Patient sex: F
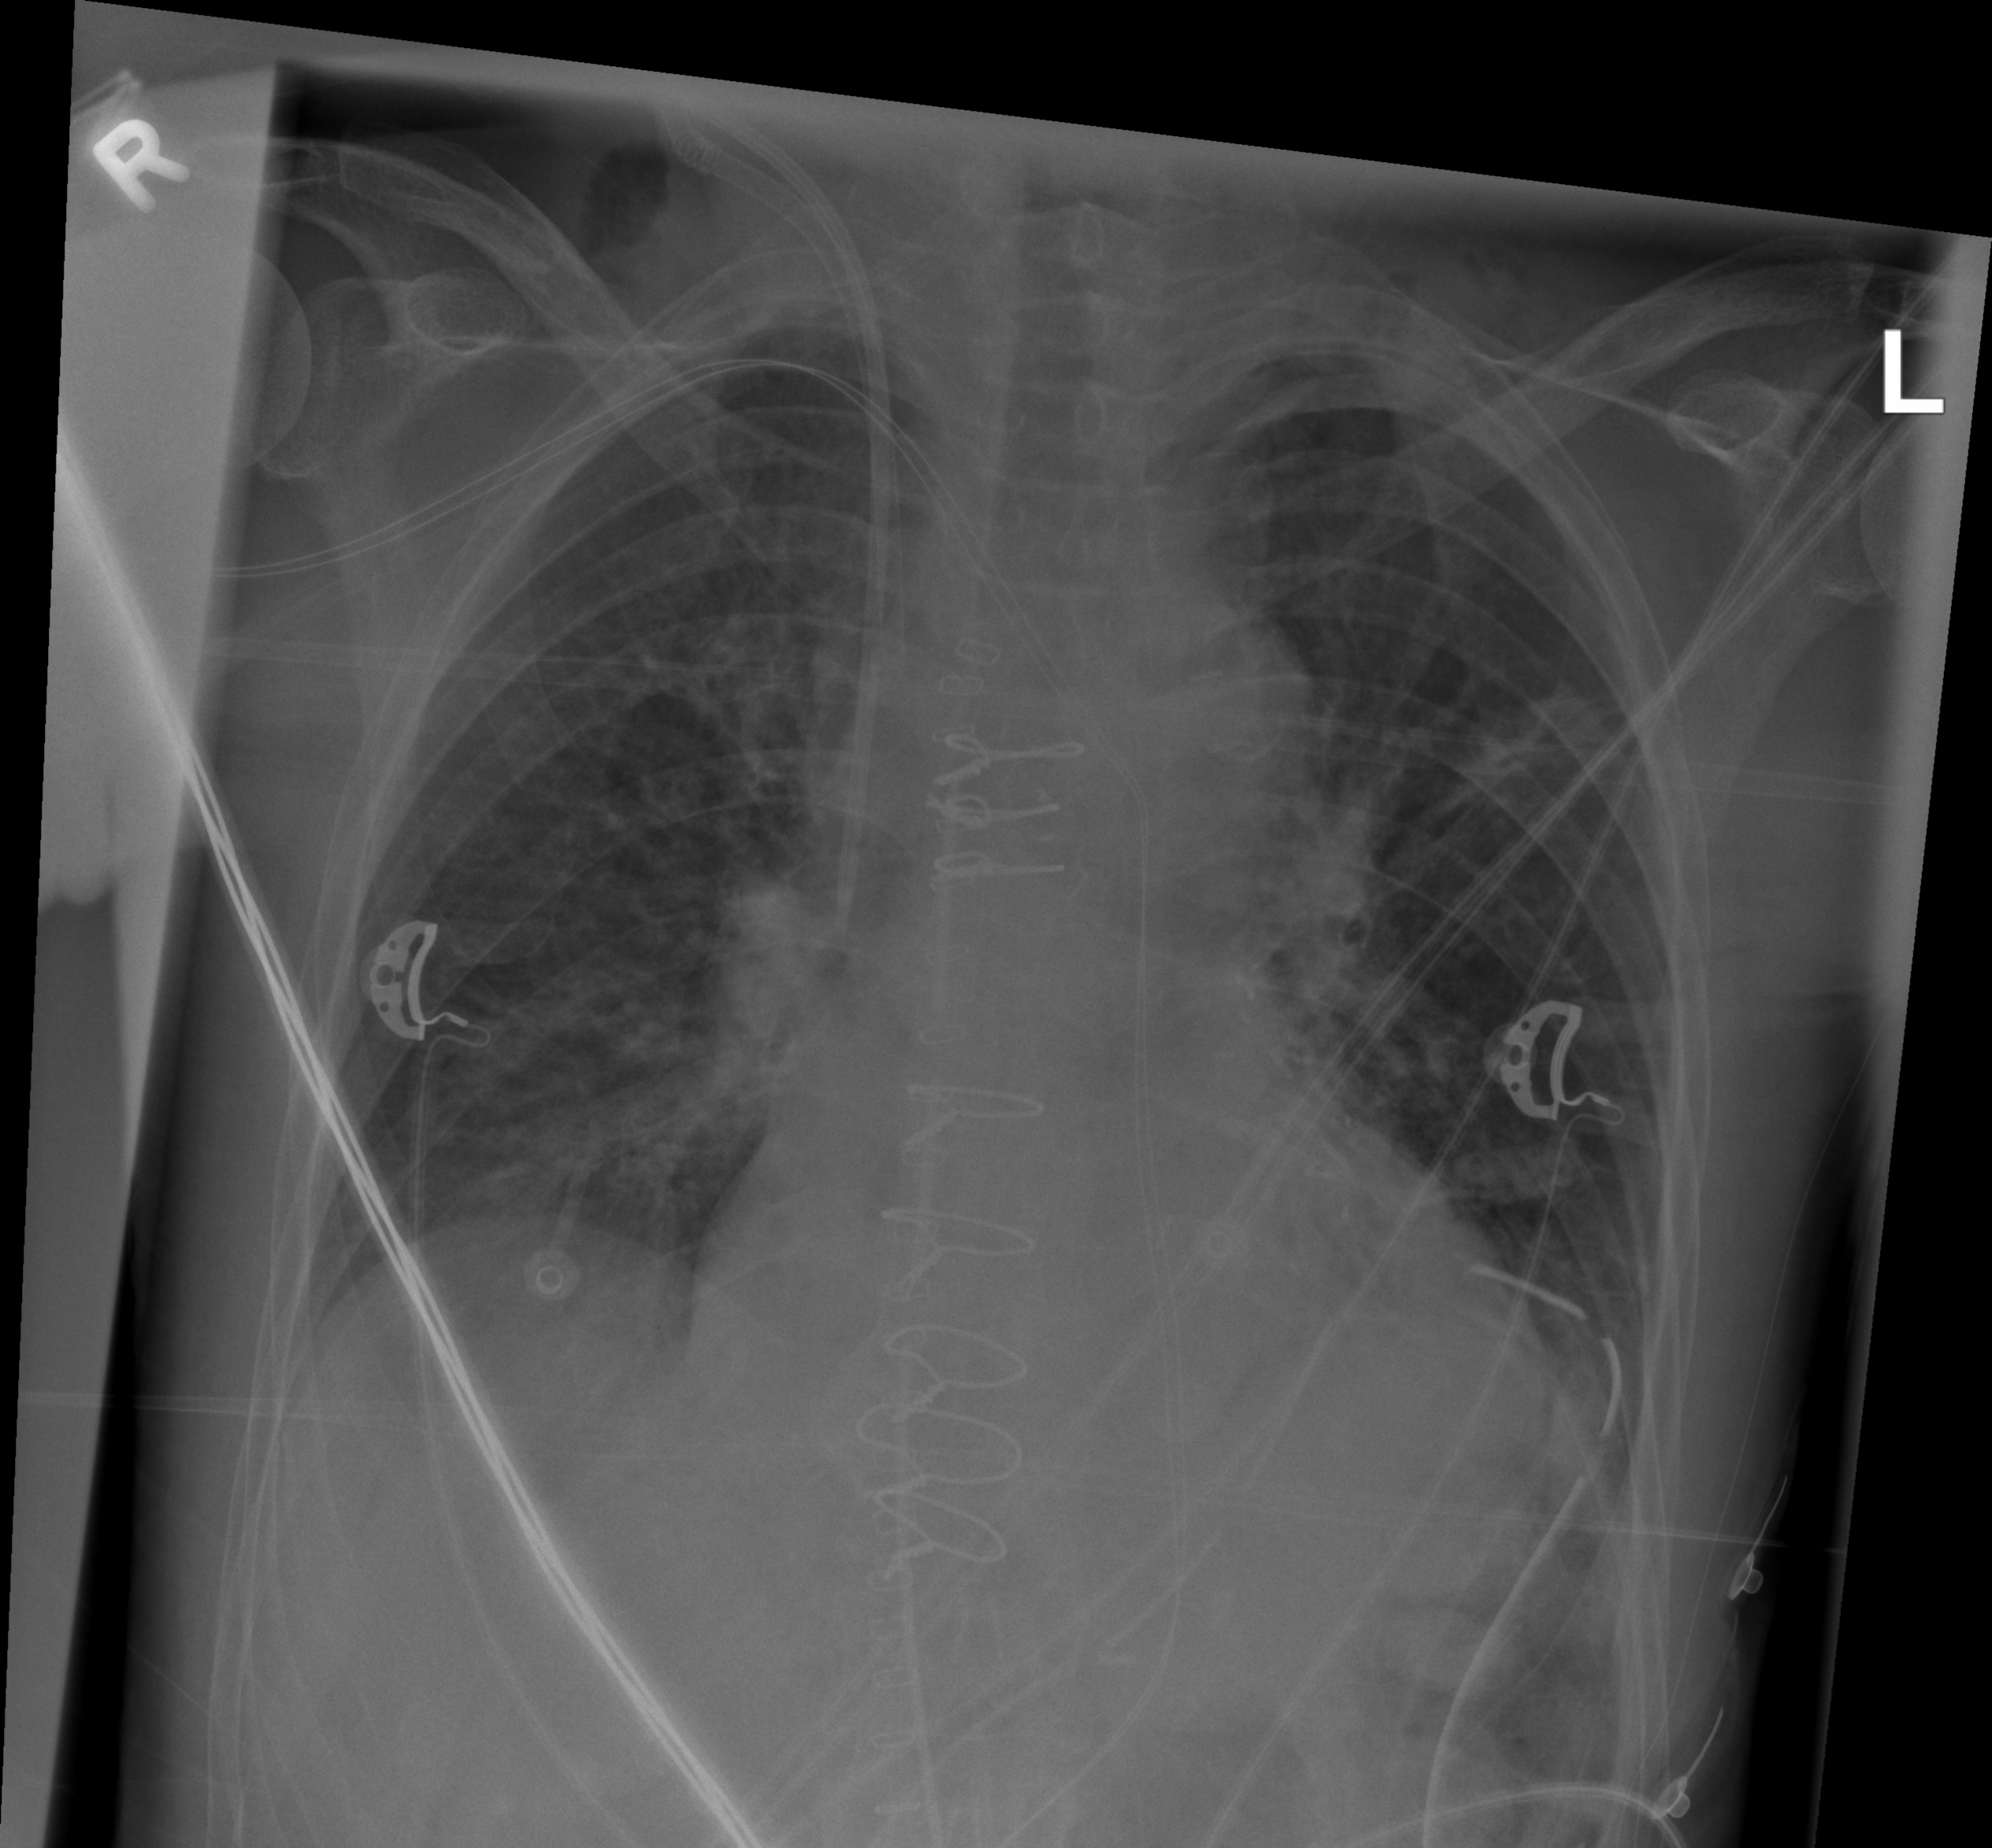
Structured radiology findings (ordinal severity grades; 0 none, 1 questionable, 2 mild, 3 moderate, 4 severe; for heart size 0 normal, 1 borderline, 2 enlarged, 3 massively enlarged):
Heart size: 2
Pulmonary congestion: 2
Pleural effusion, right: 0
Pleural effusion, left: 0
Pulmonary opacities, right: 2
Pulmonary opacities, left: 2
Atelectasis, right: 2
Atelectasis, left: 2